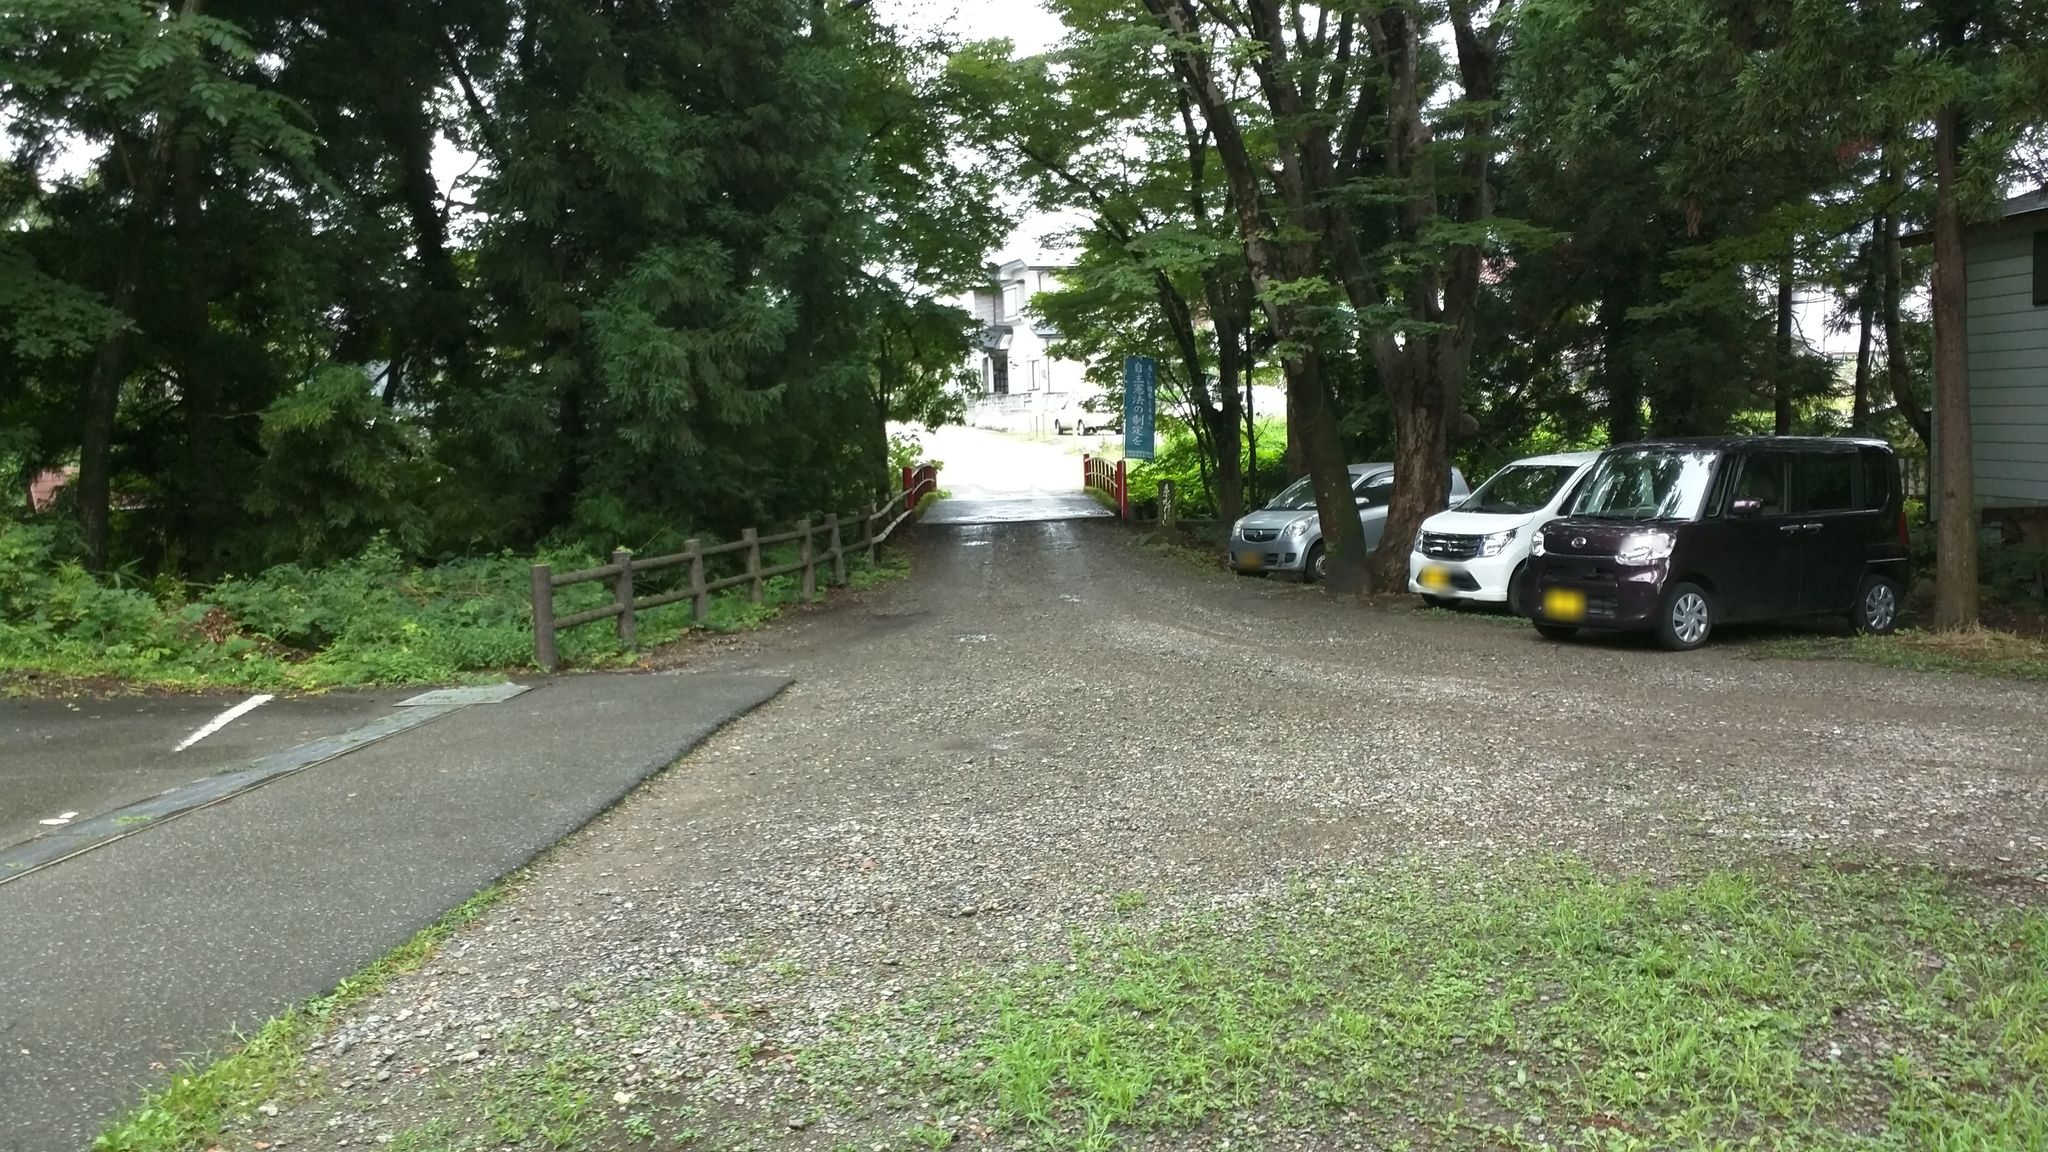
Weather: clear
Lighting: day
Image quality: good
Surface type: walking surface
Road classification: steps, footway, unclassified
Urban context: urban centre
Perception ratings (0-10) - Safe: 3.76, Lively: 2.4, Beautiful: 8.74, Boring: 4.06, Depressing: 4.09, Wealthy: 2.97